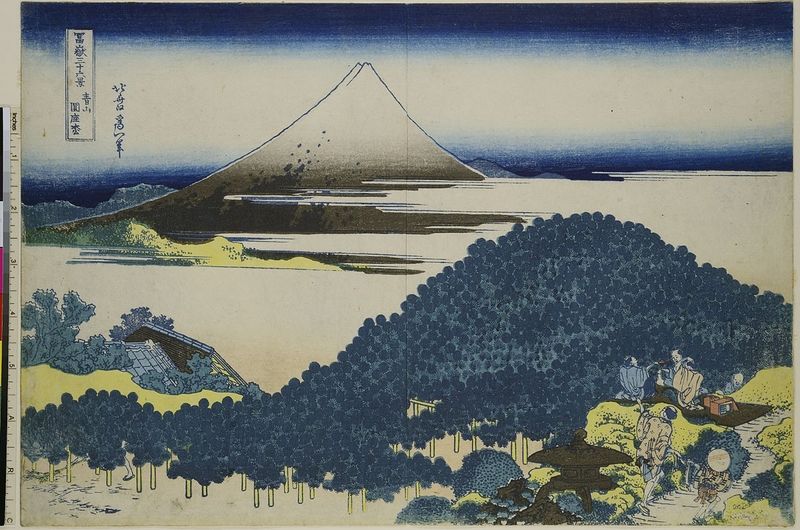
Titel: Die Schirmkiefer in Aoyama, Blatt 6 aus der Serie: 36 Ansichten des Fuji
Künstler: Katsushika Hokusai
Standort: Hamburg
Institution: Museum für Kunst und Gewerbe Hamburg
Schlagwörter: baum, wolken, landschaft, natur, strauch, holzschnitt, berge, gebirge, vulkan, druckgraphik, druckgrafik, kiefer, zeit, farbholzschnitt, anlagen, landschaftsdarstellung, wolkenband, edo, fuji, reproduktionen, volcano, druckerzeugnisse, bäume, sträucher, volcan